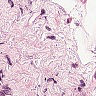
Metastatic tissue present: no